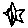
Label: star